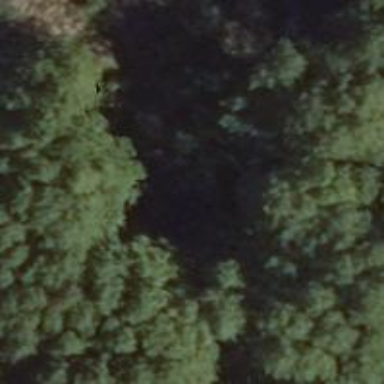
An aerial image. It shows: Culvert tunnel.